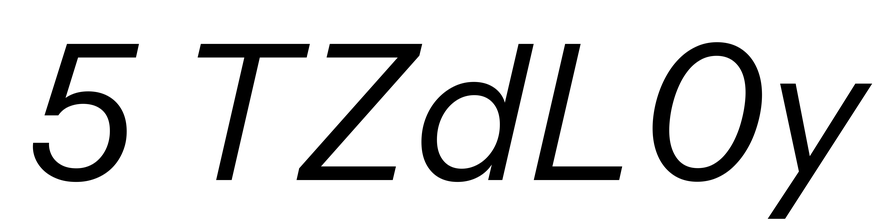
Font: InstrumentSans-Italic_Italic